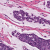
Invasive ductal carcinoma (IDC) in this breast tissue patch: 1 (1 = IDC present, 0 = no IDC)